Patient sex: M
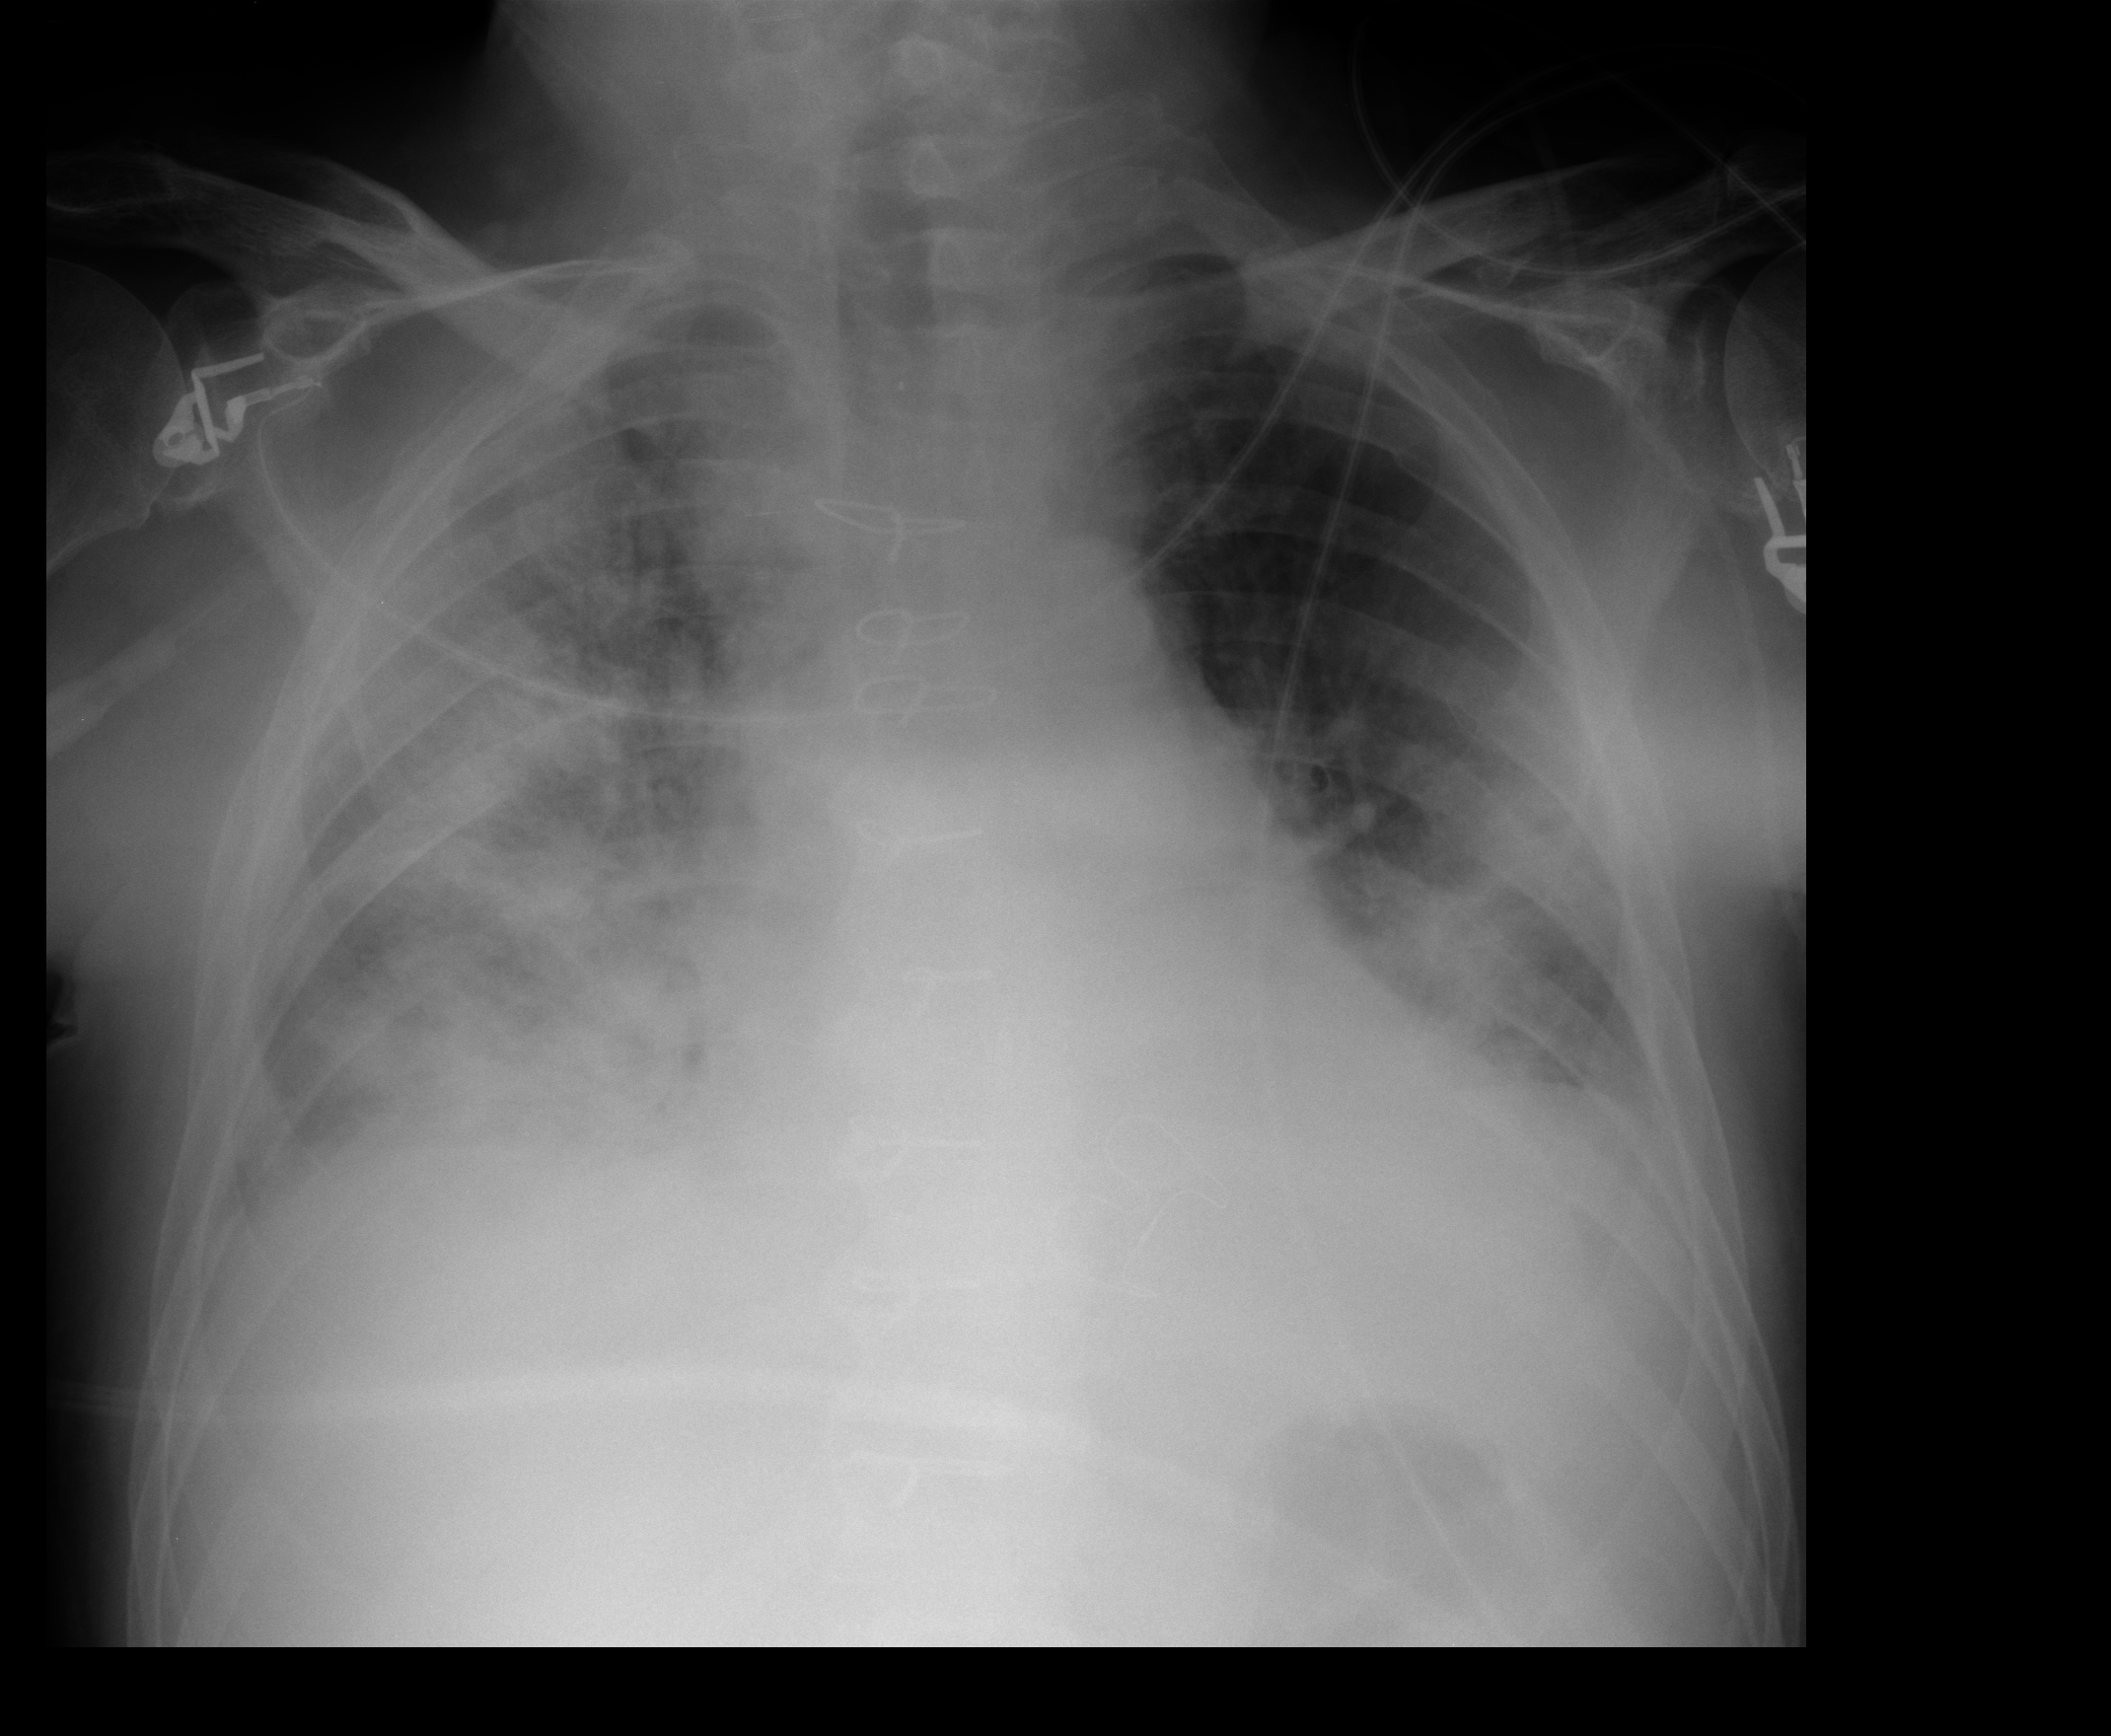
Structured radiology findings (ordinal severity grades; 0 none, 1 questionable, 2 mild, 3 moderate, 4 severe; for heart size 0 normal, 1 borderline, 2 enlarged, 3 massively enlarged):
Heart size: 2
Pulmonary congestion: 2
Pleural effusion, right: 2
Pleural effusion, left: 3
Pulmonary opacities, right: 2
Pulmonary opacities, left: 1
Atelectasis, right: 4
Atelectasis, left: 2